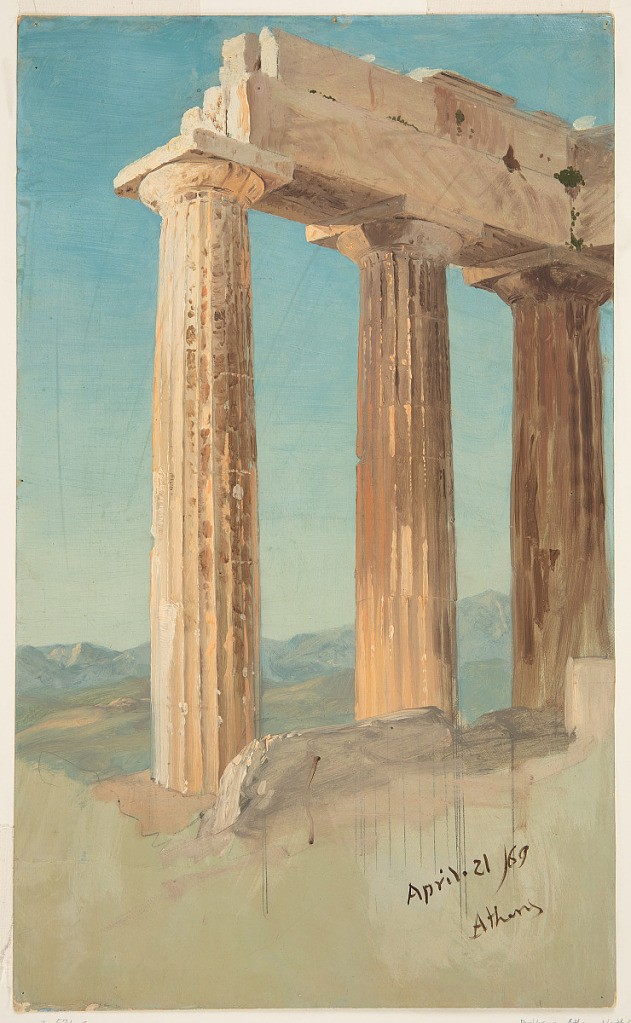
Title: Columns of the Parthenon, Athens
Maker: Frederic Edwin Church, American, 1826–1900
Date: April 21, 1869
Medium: Oil and graphite on bright green paperboard
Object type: Drawing
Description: Architecture and landscape sketch showing a view of three columns of the Parthenon in Athens, Greece, seen from the north. The immediate foreground is unfinished and includes portions of large stone blocks. Behind them, three fluted, doric columns supporting a ruinous entablature taper slightly as they ascend. Vegetation and other detritus is visible on the surface of the stones. In the background, a rugged mountain range forms an undulating horizon beneath a blue and open sky.